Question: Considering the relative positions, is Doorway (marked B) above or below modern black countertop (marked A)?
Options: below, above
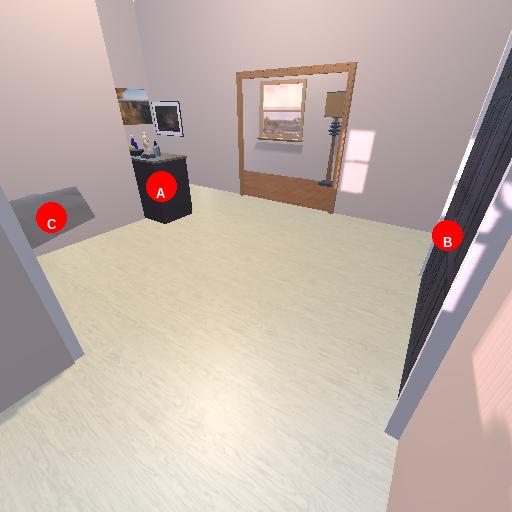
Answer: below